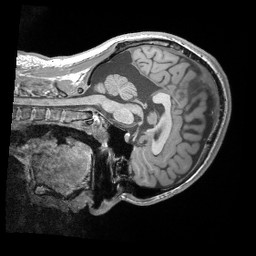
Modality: T1w
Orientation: sagittal
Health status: healthy